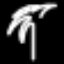
Label: palm tree